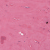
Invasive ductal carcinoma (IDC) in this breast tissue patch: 0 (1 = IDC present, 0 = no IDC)